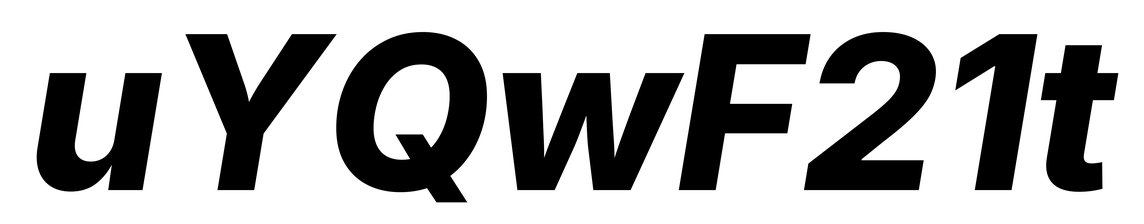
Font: Inter-Italic_ExtraBold_Italic